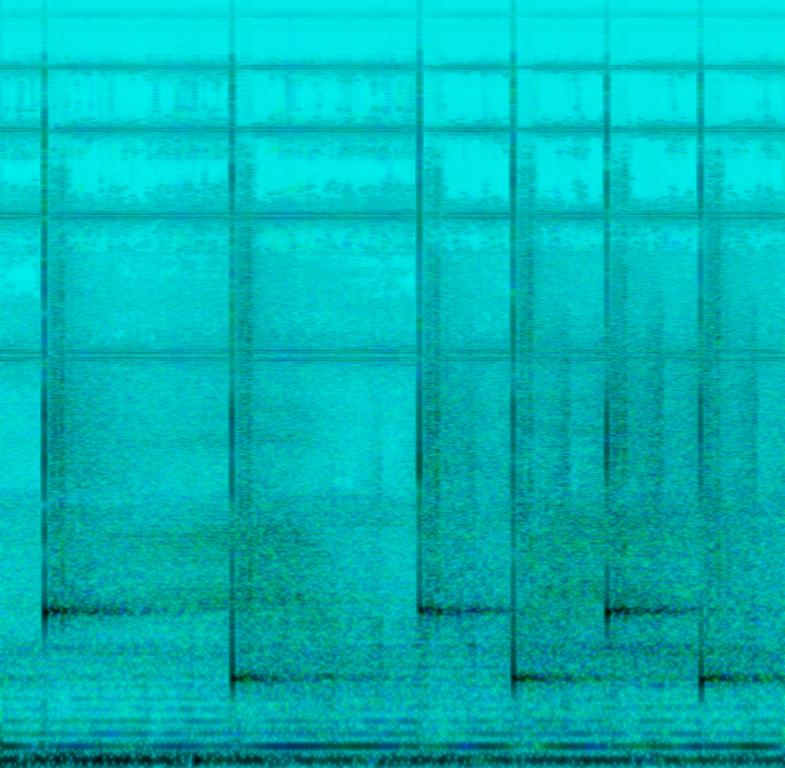
Here we have an electronic dance song that is building up to a crescendo moment. We hear a synth sound that is almost  like a combination between a wood percussion instrument and the sound of water droplets. The sound has reverb applied to it, and speeds up towards the end as the song builds up. We hear a riser sound effect as well.